Question: I'am having problems with polar chart customization. I would like to move data labels by 45deg to the right.
Here's the <URL> and this is the result I would like to get:

1. Is it possible to do that with Polar Chart (it has to be Polar Chart)?
2. Is this the right way to define label text? var categories = ['These', 'are', 'test', 'data'],
count = 0;
/* ... */
labels: {
formatter: function () {
var value = categories[count];
count++;
if (count == 5) {
count = 0;
}
return value;
}
}
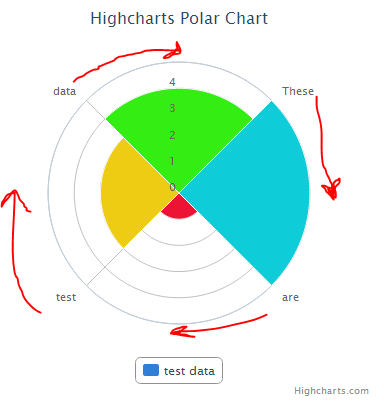
Answer: Getting the behaviour you want is a combination of two things:
- <URL>'between'
For example:
'''
var categories = ['These', 'are', 'test', 'data'],
count = 0;
$('#container').highcharts({
// ...
xAxis: {
// ...
categories: categories,
// ...
},
// ...
series: [{
// ...
pointPlacement: 'between',
// ...
}]
});
'''